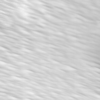
Label: not_dusty